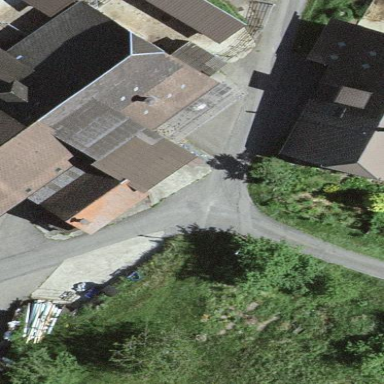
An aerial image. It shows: Barn.